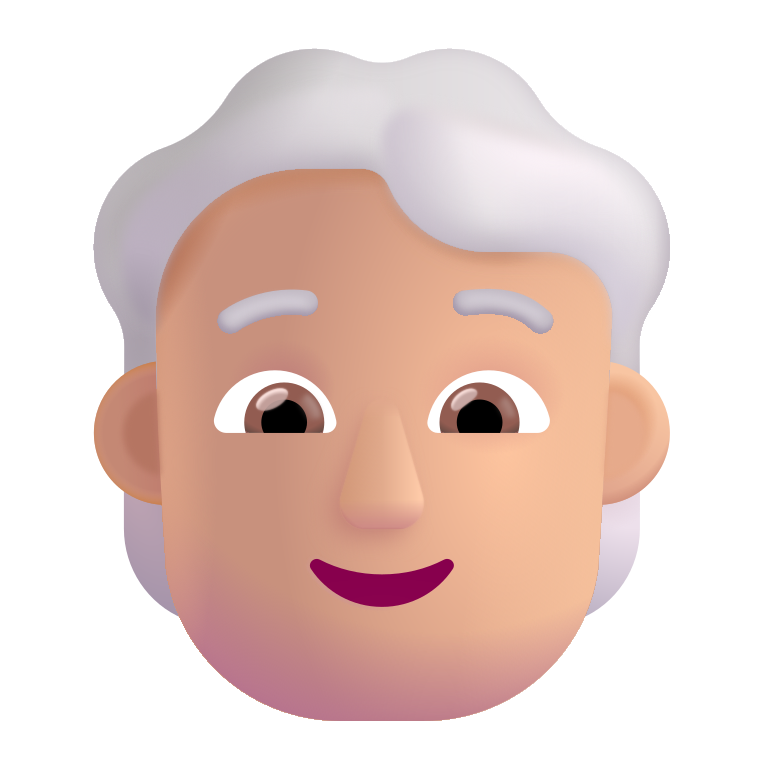
person white hair color  light